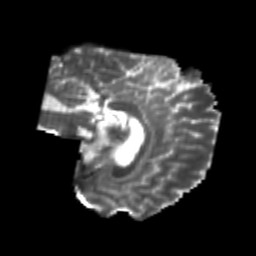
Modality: T2w
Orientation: sagittal
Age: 22
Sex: male
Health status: healthy
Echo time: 0.074 s